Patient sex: M
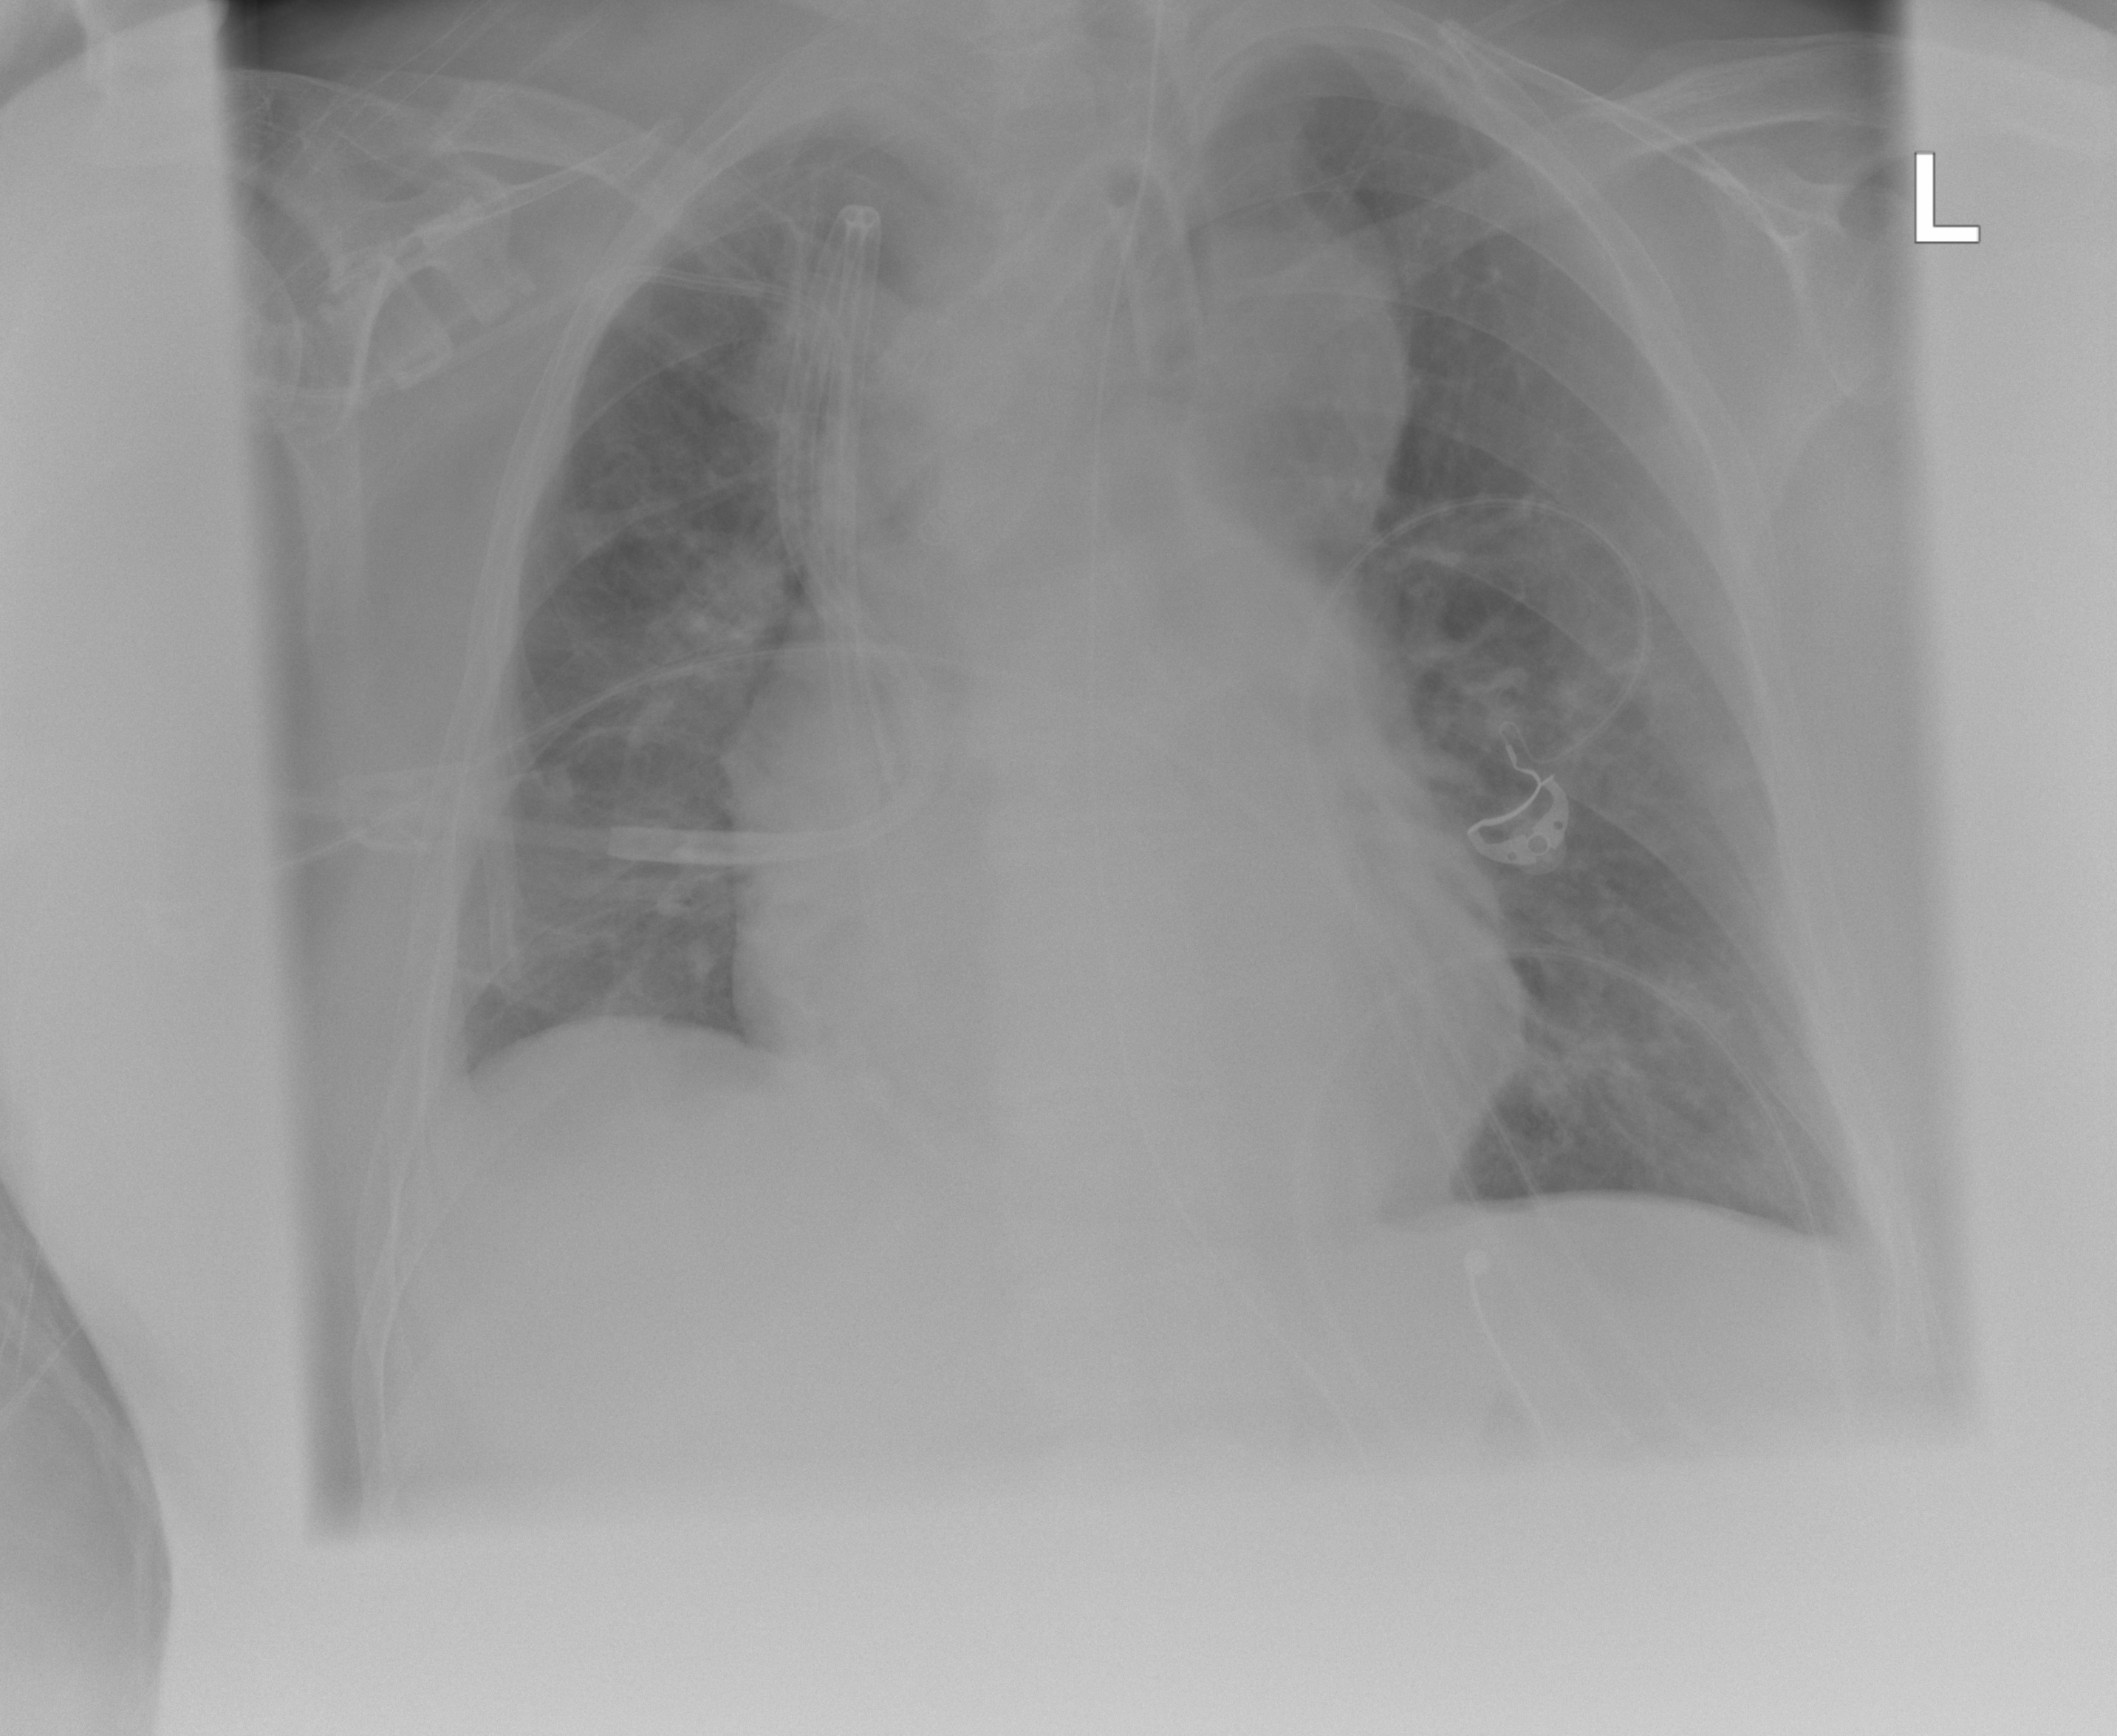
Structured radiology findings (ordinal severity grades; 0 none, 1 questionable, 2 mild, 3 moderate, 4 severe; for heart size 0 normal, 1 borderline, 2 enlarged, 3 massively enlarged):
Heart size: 2
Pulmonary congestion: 0
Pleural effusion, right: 0
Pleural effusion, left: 0
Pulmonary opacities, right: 2
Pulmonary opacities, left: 0
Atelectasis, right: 2
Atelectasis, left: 2